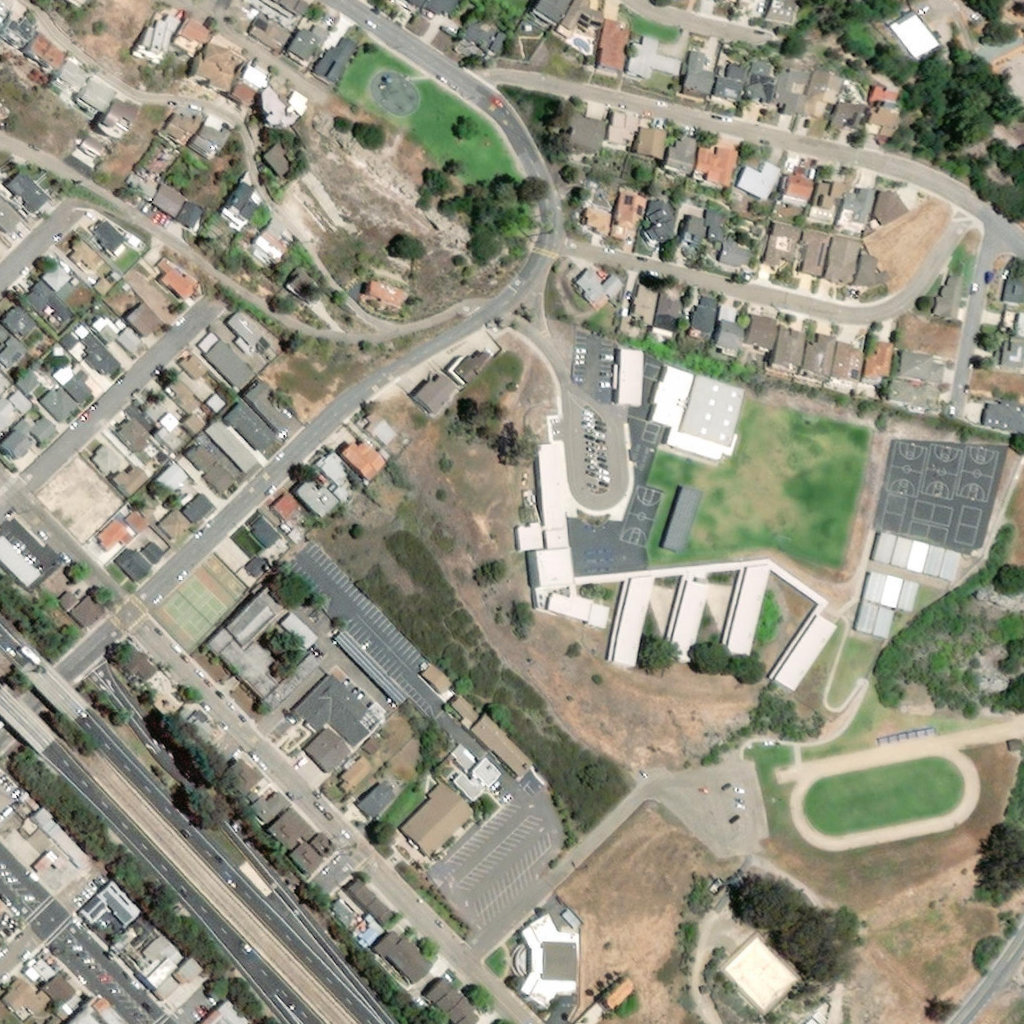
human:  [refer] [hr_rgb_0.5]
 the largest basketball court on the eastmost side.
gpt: <box>[[85, 40, 98, 54, 0]]</box>